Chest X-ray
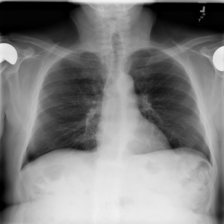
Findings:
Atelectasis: negative
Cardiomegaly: negative
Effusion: negative
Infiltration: negative
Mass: negative
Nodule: negative
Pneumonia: negative
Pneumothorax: negative
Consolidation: negative
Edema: negative
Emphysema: negative
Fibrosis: negative
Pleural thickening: negative
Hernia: negative